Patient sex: M
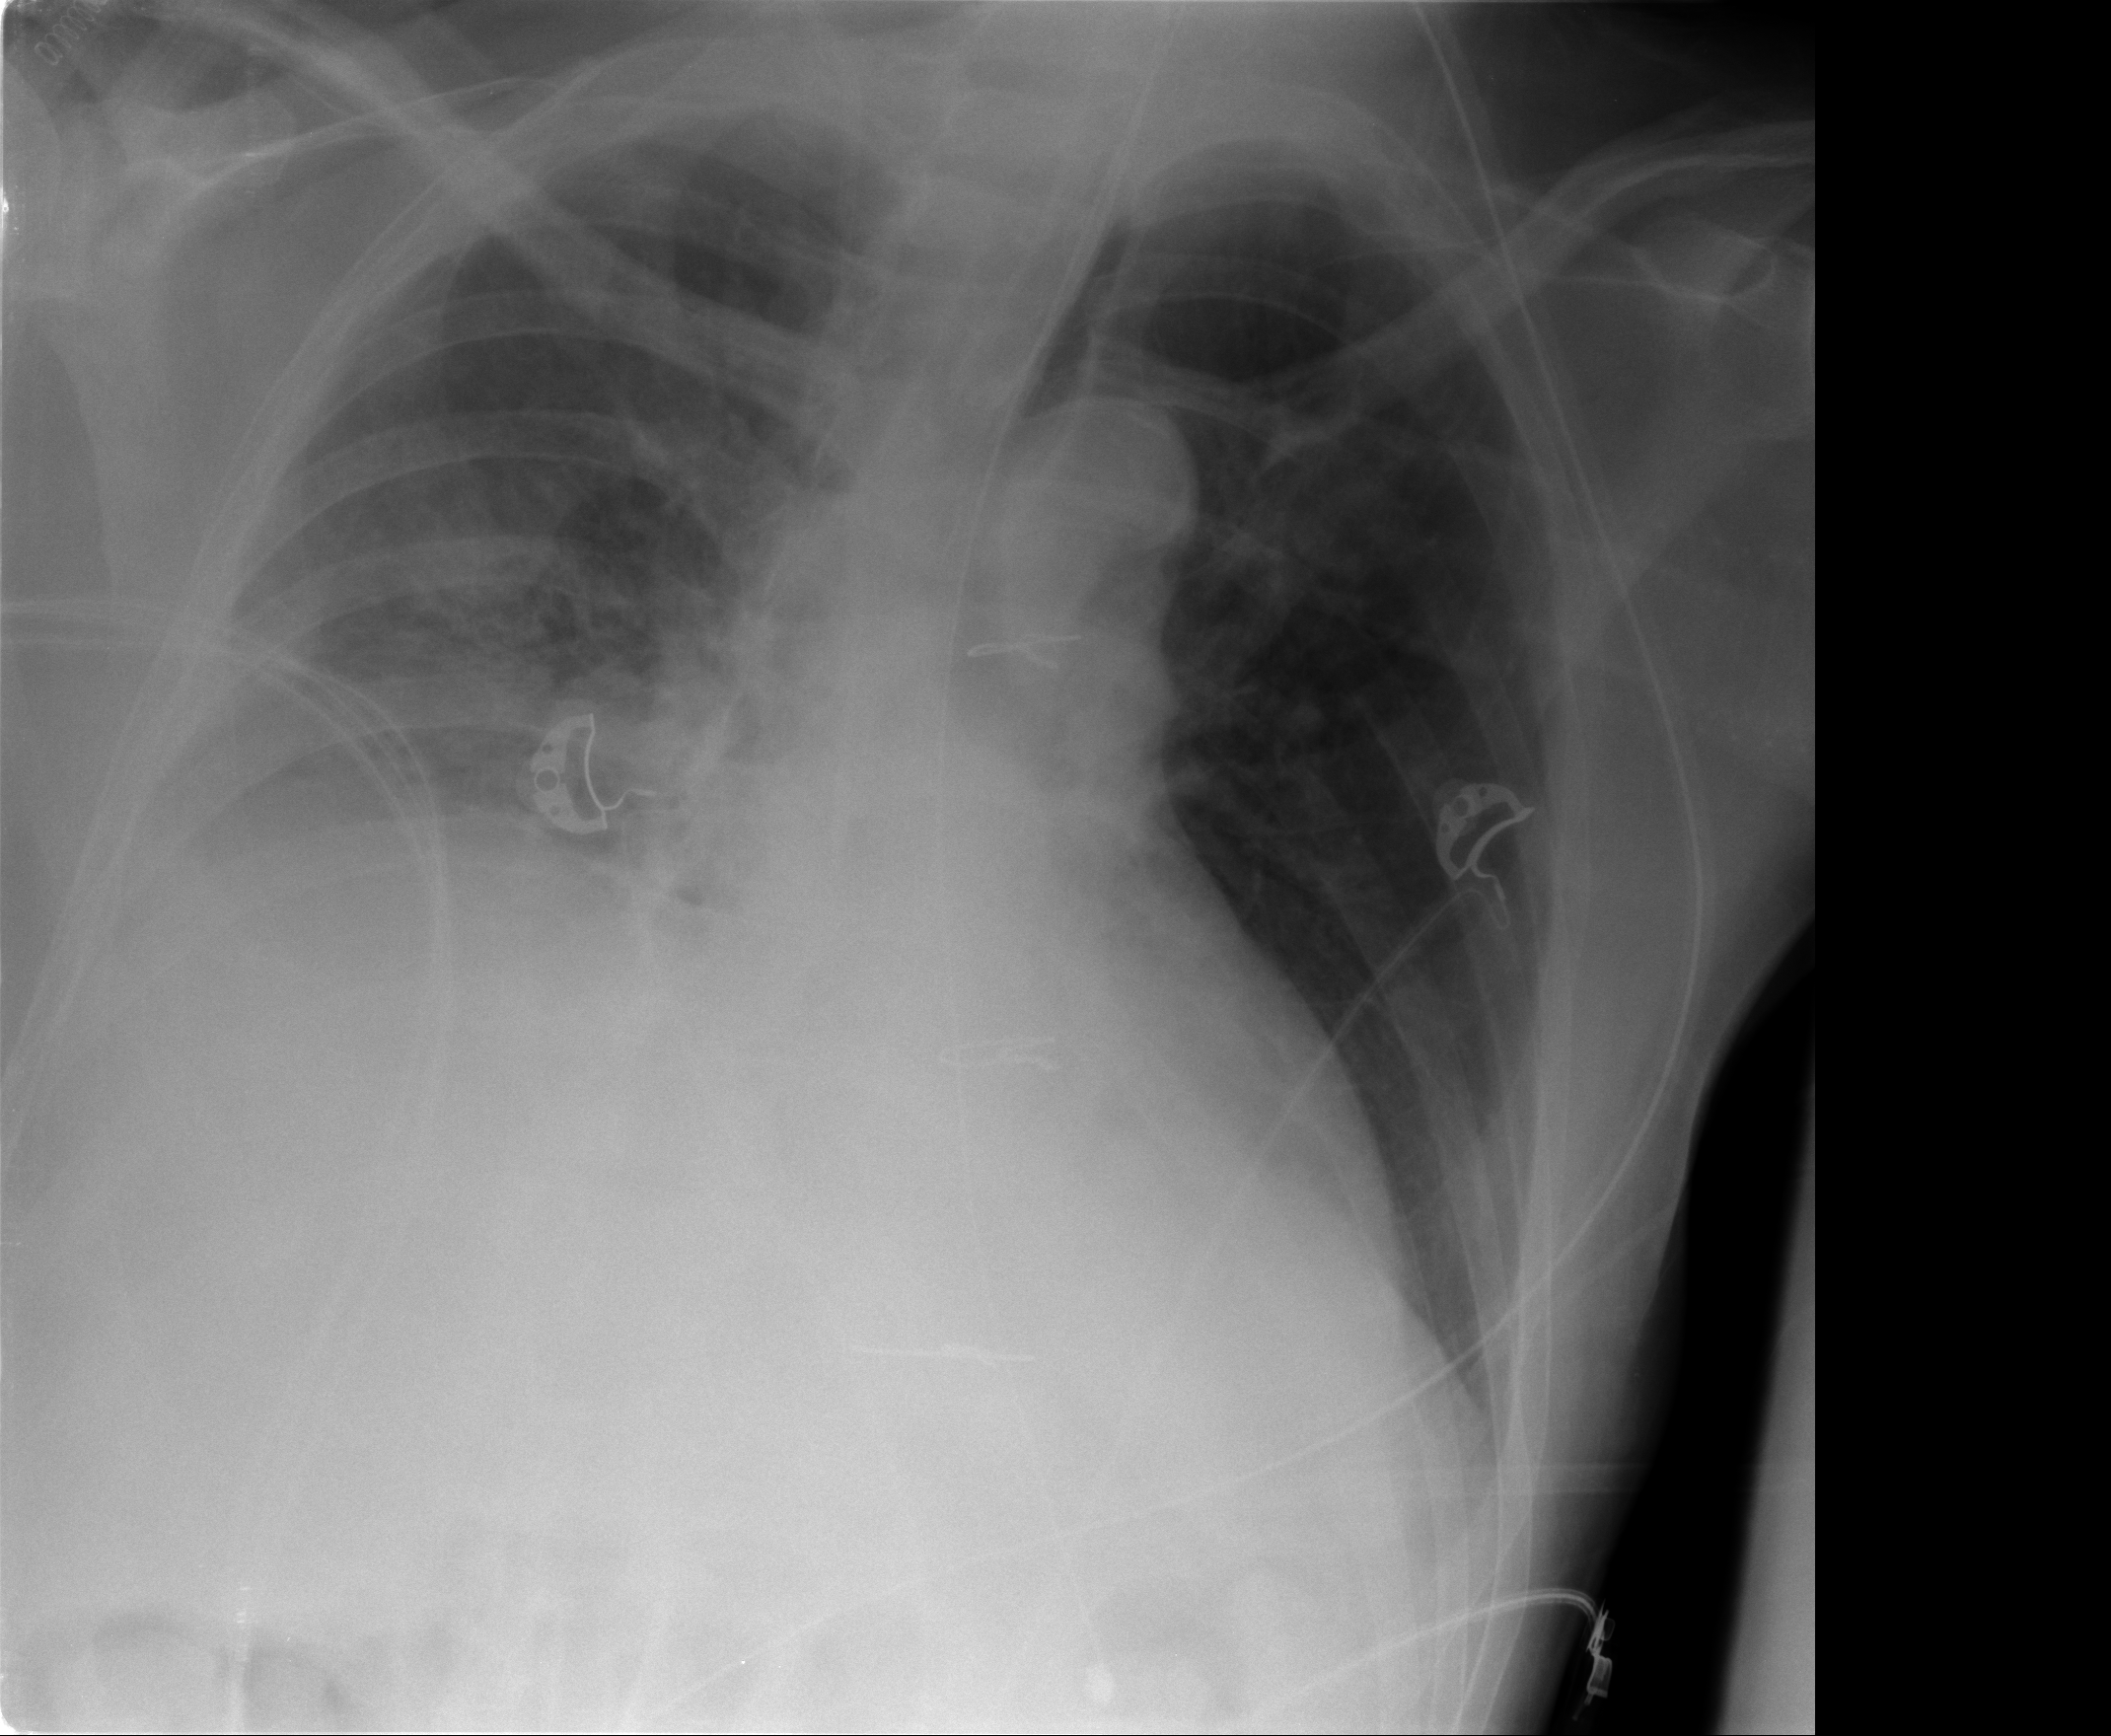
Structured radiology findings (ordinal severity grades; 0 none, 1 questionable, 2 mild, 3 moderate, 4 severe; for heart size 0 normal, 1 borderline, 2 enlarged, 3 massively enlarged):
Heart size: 0
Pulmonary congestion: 0
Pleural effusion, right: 3
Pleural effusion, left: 1
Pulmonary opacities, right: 0
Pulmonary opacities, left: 0
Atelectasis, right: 0
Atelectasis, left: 0